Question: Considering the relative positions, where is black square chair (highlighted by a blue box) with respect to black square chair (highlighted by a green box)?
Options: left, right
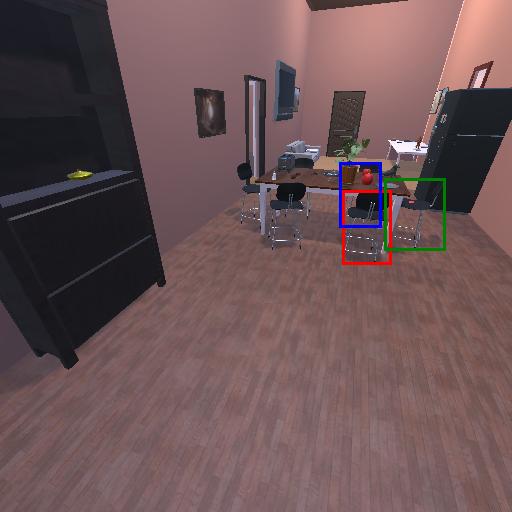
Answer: left